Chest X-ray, PA view. Patient: 62 years old, sex M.
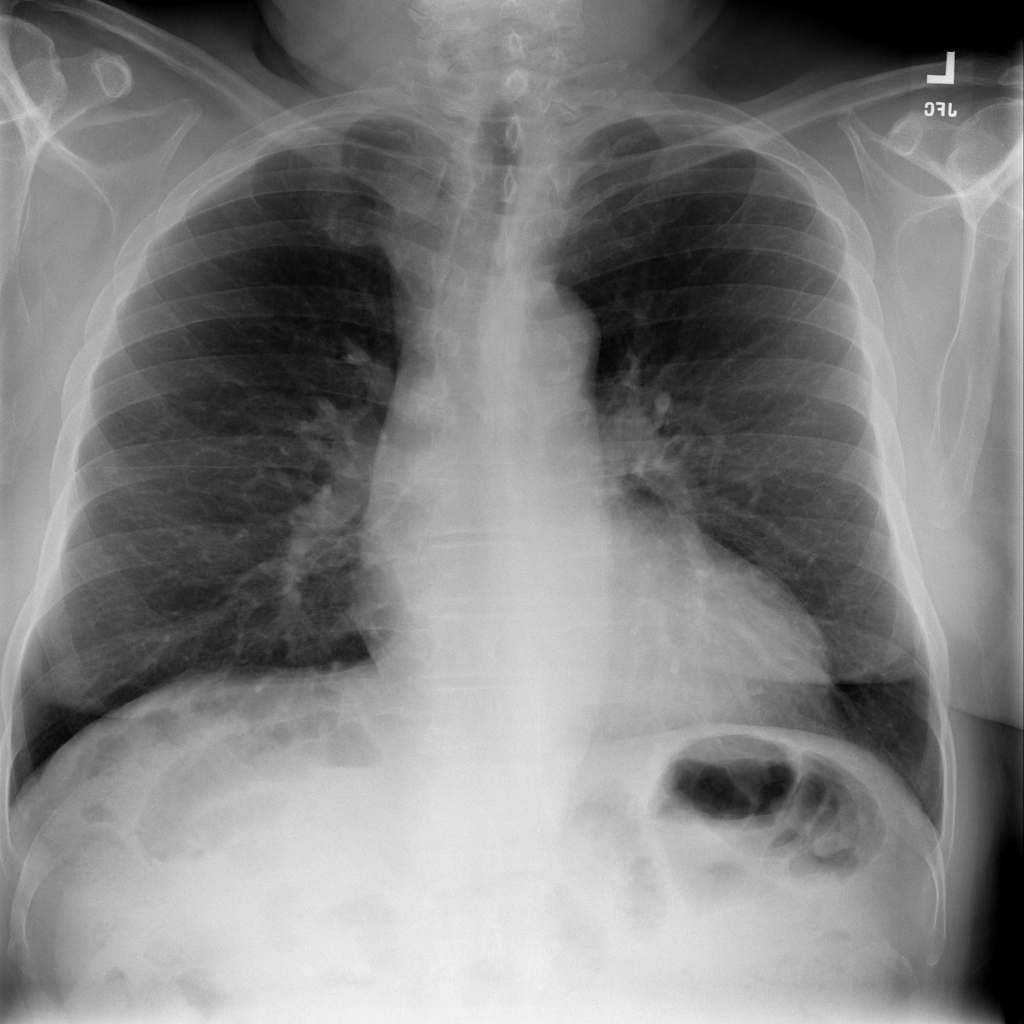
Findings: No Finding